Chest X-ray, PA view. Patient: 49 years old, sex F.
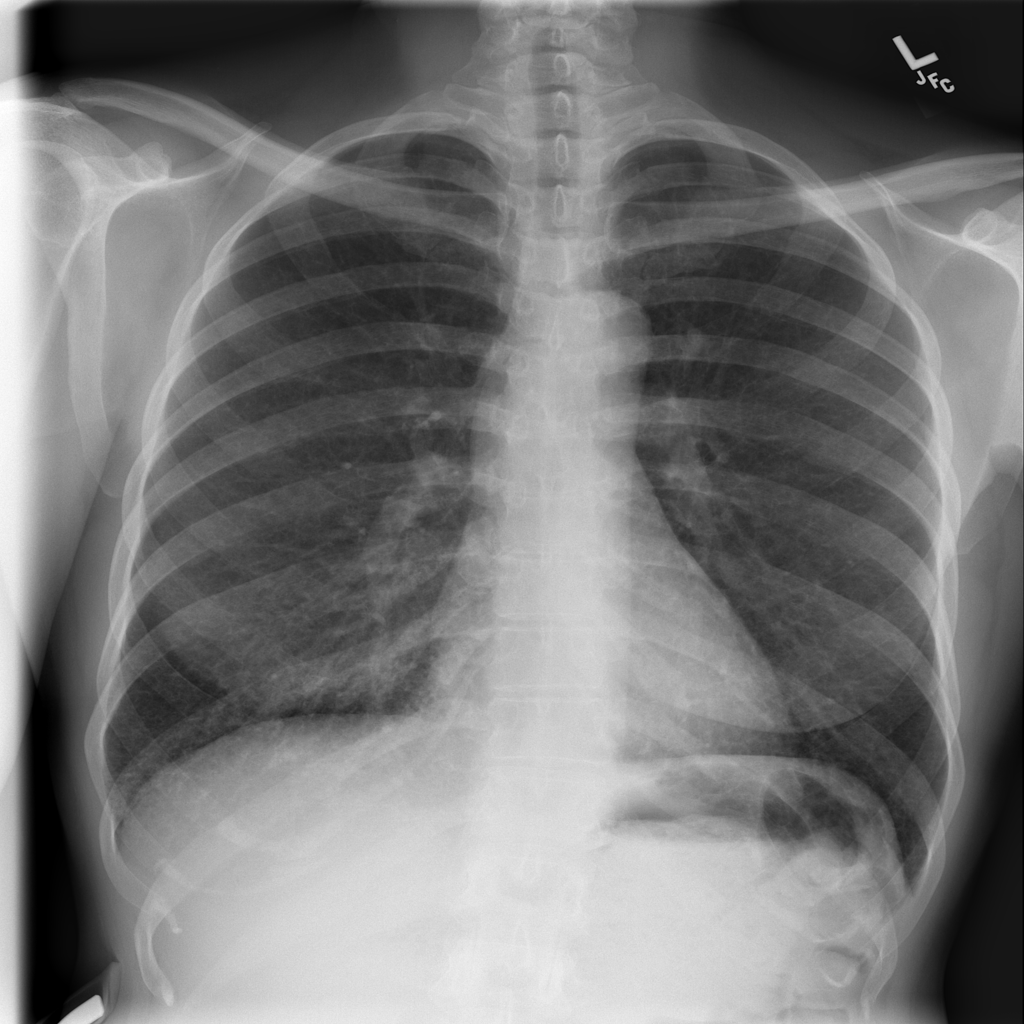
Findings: No Finding